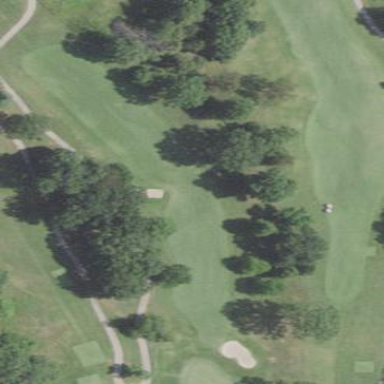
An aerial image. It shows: Golf fairway surrounded by grass.